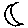
Label: moon